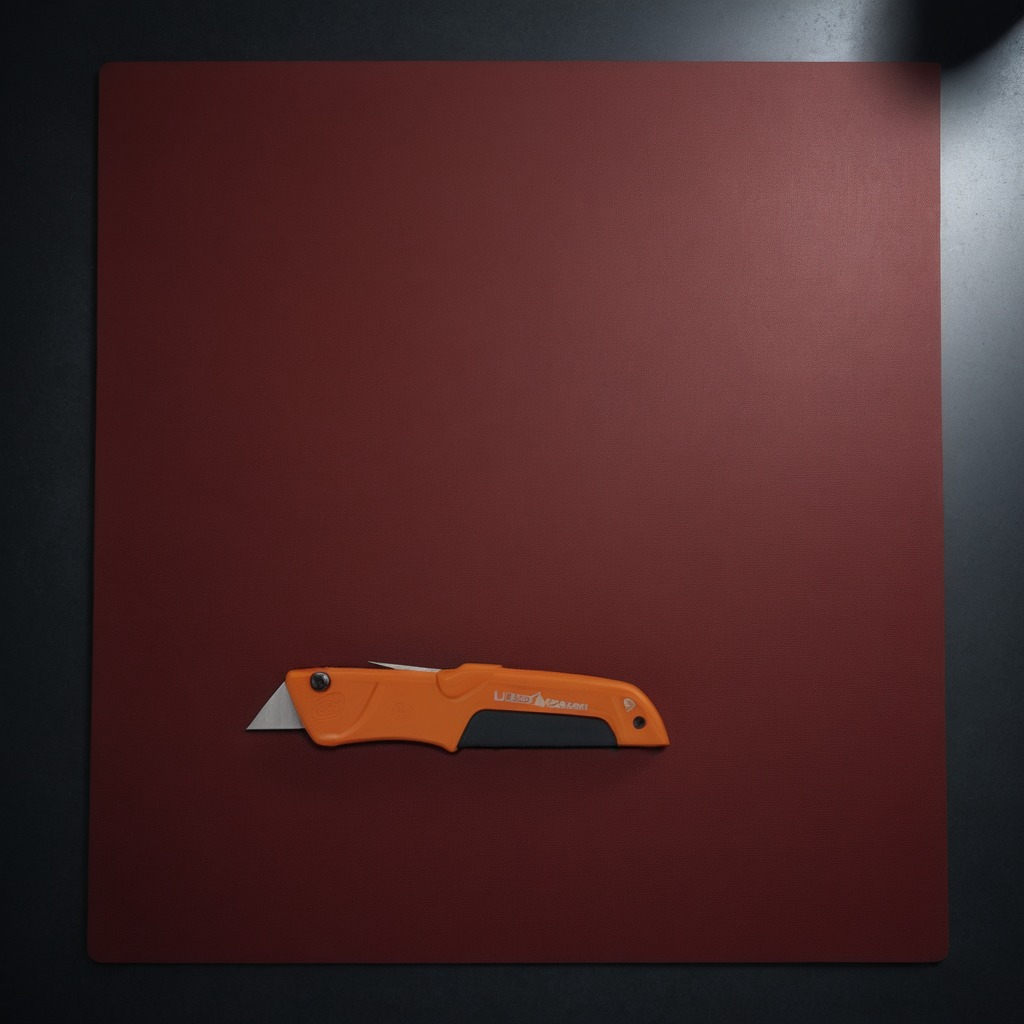
A utility knife lies on the granite tabletop.